Question: I am having issue while updating Facebook SDK 3 to 4
when I add the framework it was added successfully. but when i add header file it's having the error that . Don't know the reason.

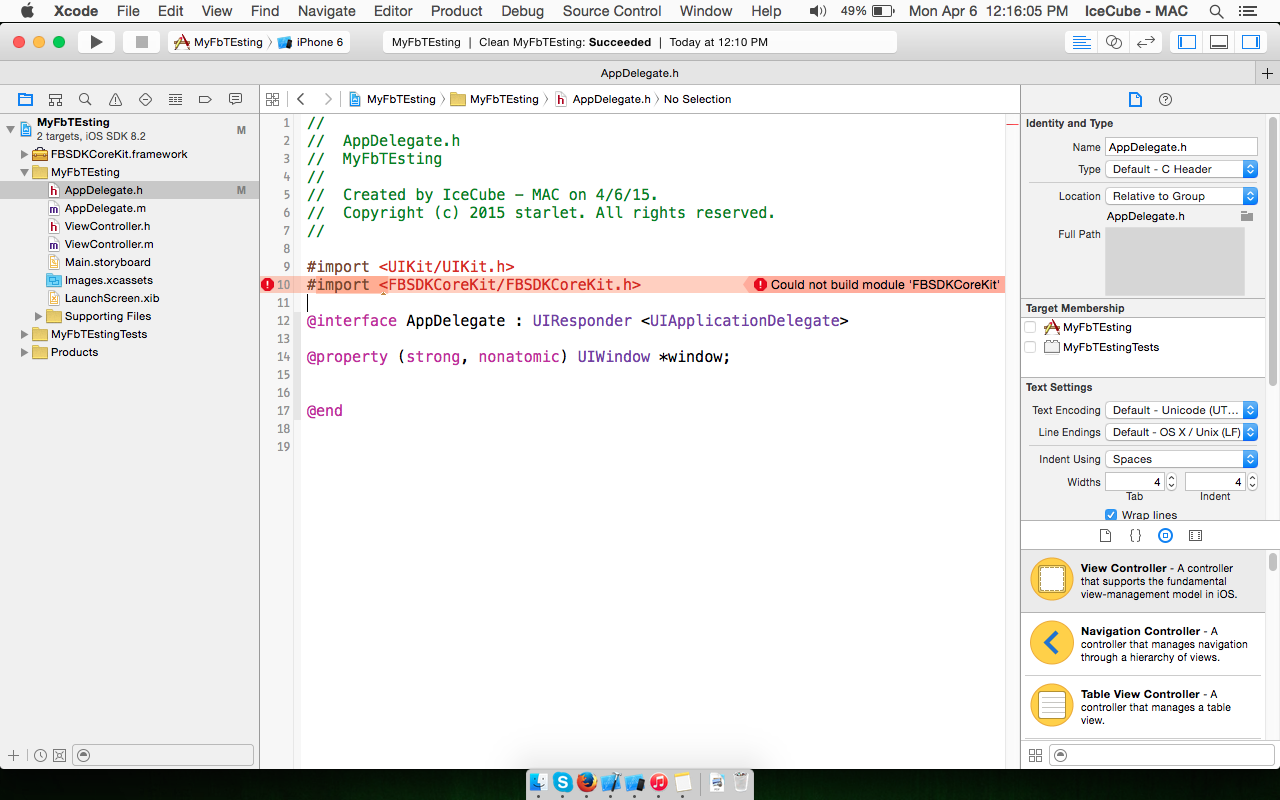
Answer: In setting the setting to in Build settings solved the problem for me. but don't know if is there any problem or issue or any side effects of it.
Its Facebook Bug you can check the solution they are providing in this <URL>.
Facebook said that they have fixed and will apply solution in next update see this <URL>
FaceBook Fixed It in Version Latest version (i.e. 4.1.0) see this link <URL>.